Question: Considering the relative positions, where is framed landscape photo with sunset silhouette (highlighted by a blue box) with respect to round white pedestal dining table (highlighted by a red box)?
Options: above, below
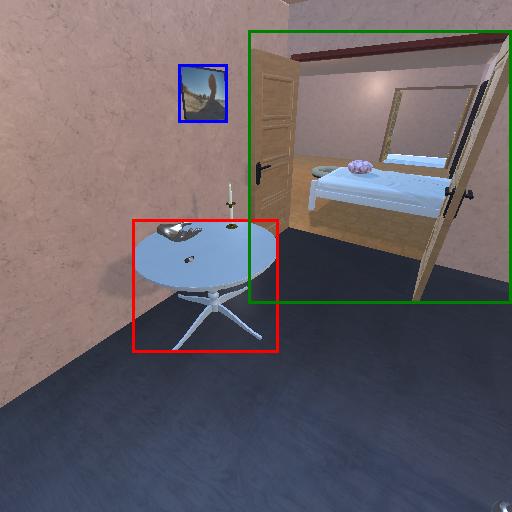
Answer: above